Interaction volume radius: 10 \u00c5
Interaction volume height: 10 \u00c5
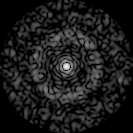
Disorder parameter: 0.8464